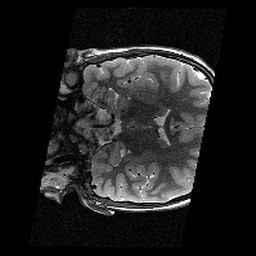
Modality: T2w
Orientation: coronal
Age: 12
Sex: female
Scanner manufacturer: siemens
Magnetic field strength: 3 T
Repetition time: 9.23 s
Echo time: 0.067 s